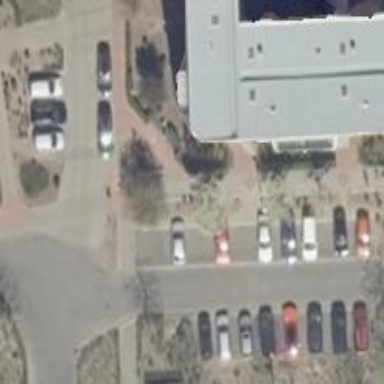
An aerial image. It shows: Sidewalk.